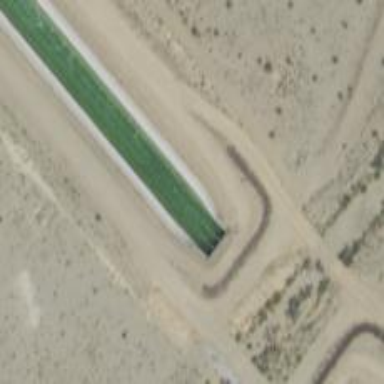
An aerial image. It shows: Culvert tunnel for water canal.